Interaction volume radius: 10 \u00c5
Interaction volume height: 45 \u00c5
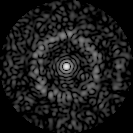
Disorder parameter: 0.801